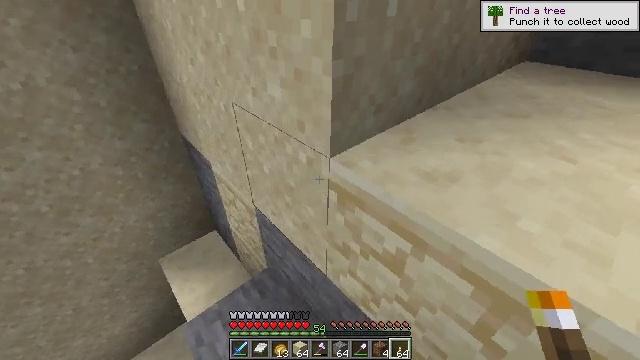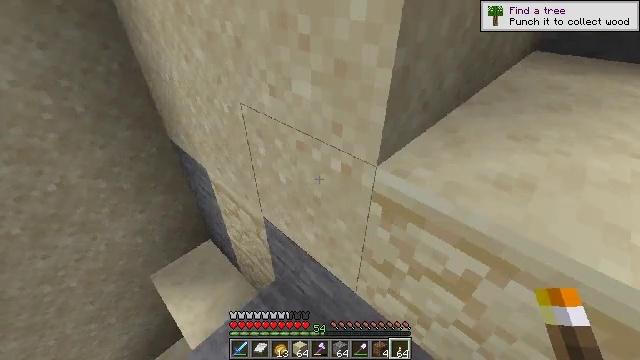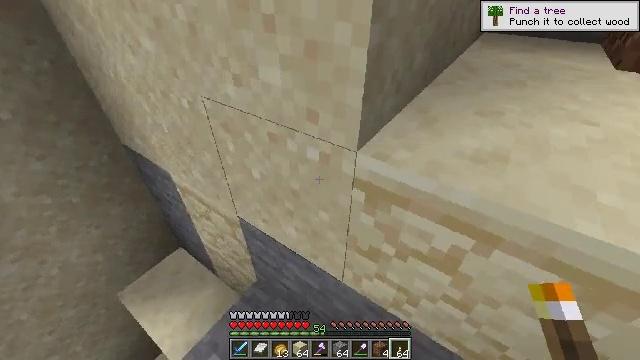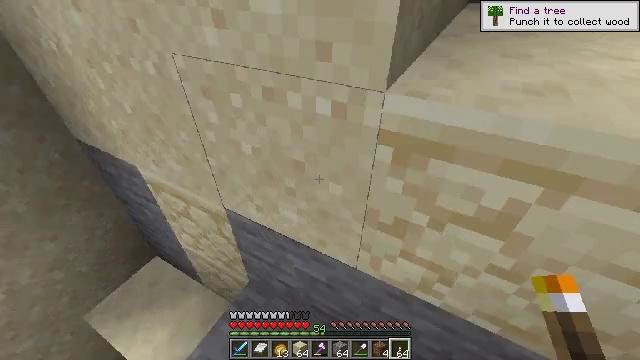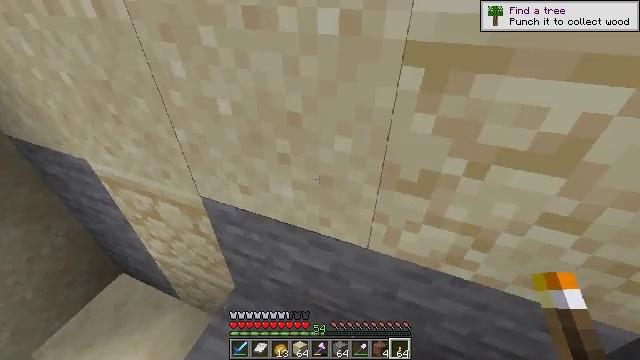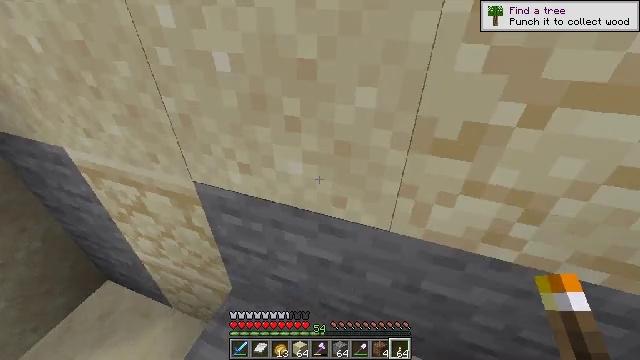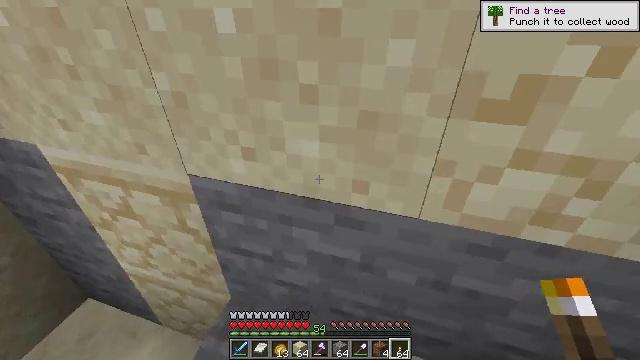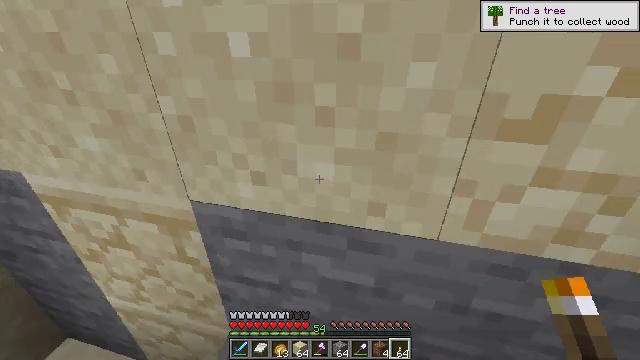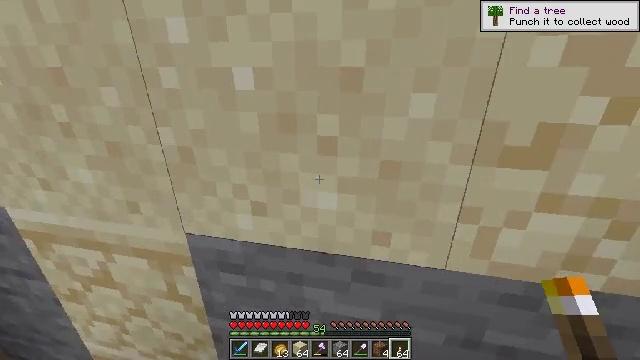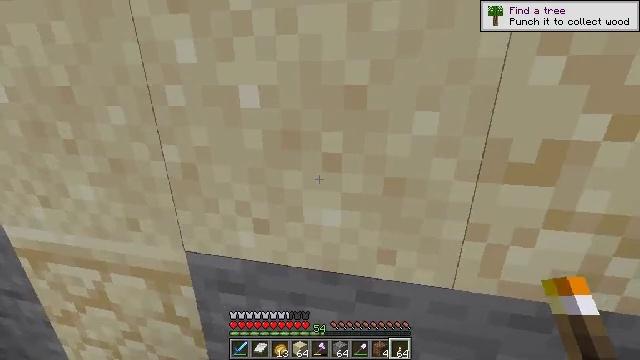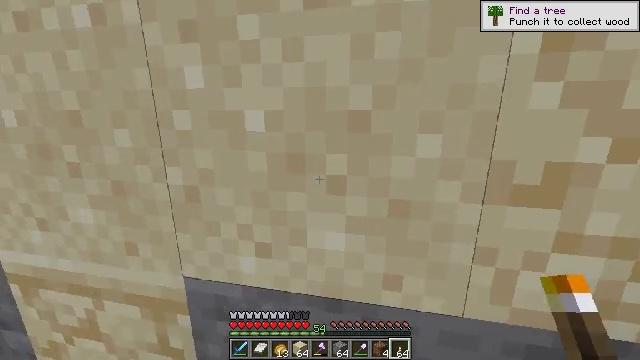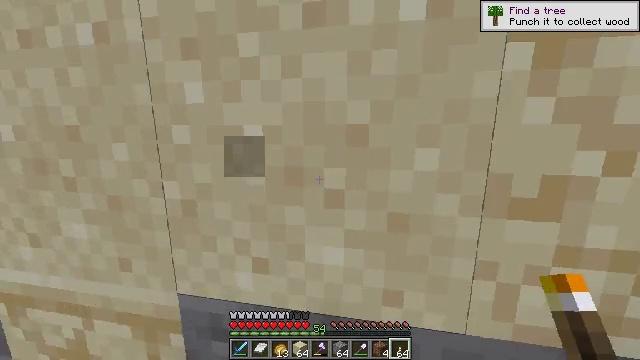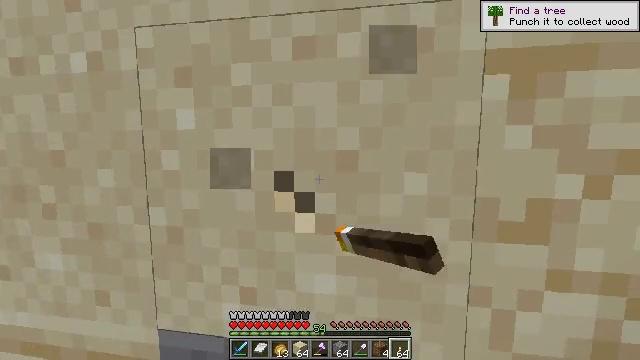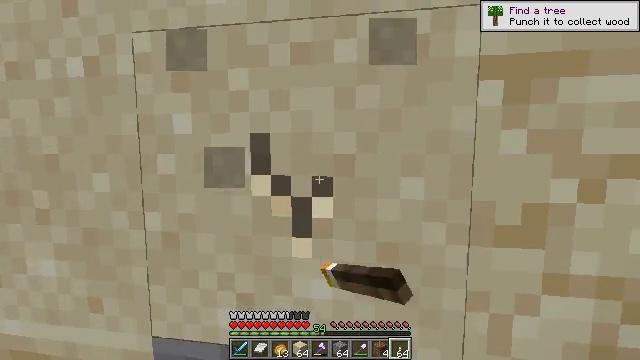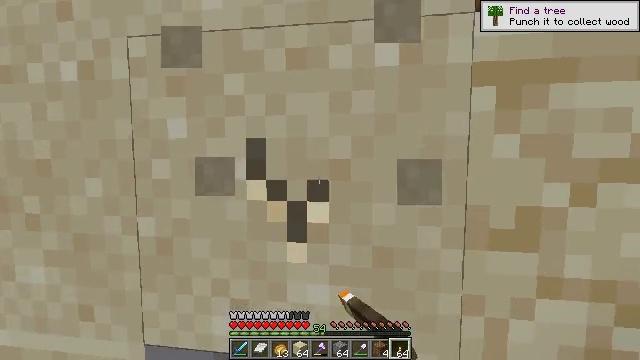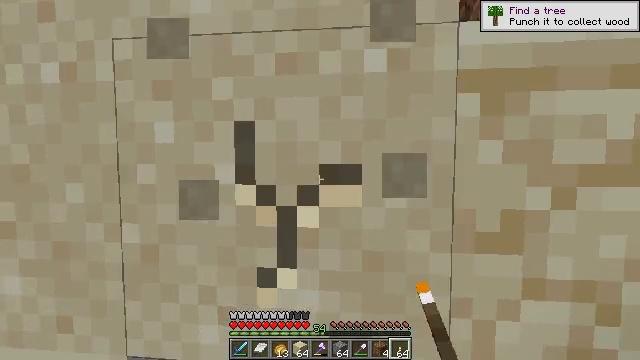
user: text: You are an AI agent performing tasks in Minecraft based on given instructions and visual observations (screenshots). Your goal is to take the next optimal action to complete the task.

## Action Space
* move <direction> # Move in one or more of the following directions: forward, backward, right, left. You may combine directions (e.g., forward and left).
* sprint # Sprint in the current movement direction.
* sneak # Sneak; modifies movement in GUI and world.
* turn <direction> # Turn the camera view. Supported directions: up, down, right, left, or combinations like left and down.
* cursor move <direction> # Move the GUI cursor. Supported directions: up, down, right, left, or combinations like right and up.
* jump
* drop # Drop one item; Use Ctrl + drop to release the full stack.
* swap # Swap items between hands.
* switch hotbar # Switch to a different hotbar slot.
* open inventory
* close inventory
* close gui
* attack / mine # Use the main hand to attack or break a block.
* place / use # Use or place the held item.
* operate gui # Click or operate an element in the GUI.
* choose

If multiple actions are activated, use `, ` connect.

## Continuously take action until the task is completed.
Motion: motion action
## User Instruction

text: Dig up some sand.
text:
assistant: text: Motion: move forward and move left, turn right
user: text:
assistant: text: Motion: move forward and move left, turn right and down
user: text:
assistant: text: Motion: move forward, turn right
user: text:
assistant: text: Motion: turn right and up
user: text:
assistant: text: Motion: turn right and up
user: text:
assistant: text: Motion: turn right and up
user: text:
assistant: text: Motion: turn right and up
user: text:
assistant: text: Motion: turn right and up
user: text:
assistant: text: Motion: turn up
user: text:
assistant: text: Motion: turn up
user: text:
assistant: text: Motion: turn up, attack / mine
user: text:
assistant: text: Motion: turn right and up, attack / mine
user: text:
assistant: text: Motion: turn up, attack / mine
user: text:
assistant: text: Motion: turn up, attack / mine
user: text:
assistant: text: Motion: turn right and up, attack / mine
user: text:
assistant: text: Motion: turn right and up, attack / mine
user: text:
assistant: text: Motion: move forward, attack / mine
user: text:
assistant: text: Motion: move forward, attack / mine
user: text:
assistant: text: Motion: move forward, attack / mine
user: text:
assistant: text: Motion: move forward, attack / mine
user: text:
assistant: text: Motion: attack / mine
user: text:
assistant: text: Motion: attack / mine
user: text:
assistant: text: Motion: attack / mine
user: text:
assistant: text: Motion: attack / mine
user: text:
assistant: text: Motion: attack / mine
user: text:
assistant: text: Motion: attack / mine
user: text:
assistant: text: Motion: attack / mine
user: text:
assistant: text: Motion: attack / mine and use / place
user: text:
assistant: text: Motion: use / place
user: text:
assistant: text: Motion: use / place